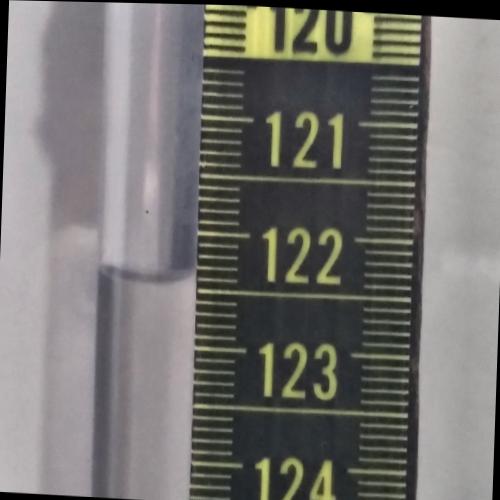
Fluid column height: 122.4 cm